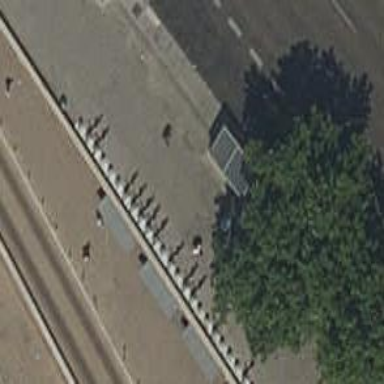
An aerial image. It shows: Bus stop with shelter. It is platform for public transport.